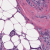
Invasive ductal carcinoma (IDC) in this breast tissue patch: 1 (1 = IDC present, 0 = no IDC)